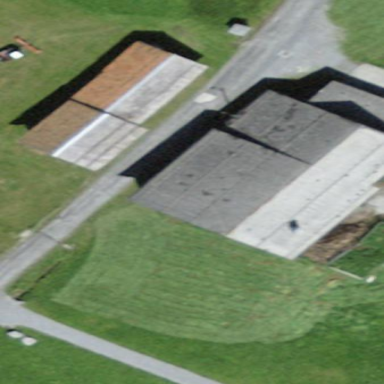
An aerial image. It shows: Farm auxiliary building.